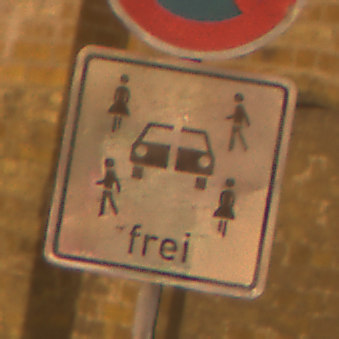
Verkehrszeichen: CarsharingfahrzeugeFrei
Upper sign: AbsolutesHalteverbot
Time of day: Night
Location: Outdoor (Urban)
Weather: Clear
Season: NotSpecified
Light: Artificial